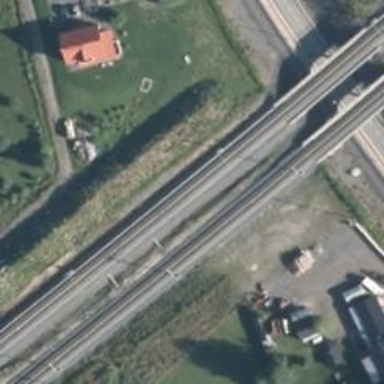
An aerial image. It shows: Railway with continuous electrified contact line.